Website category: movie
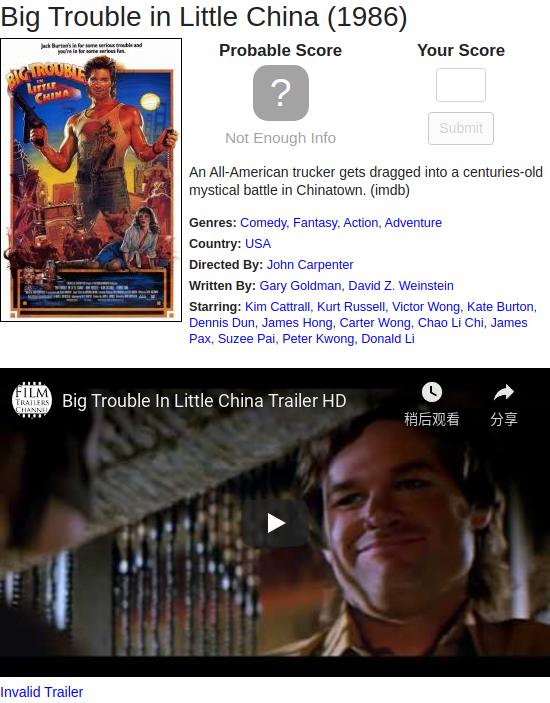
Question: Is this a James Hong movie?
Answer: no

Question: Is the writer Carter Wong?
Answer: no

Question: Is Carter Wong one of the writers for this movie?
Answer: no

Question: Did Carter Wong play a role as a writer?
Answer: no

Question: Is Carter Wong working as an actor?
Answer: yes

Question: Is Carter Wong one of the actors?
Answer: yes

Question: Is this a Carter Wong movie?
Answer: no

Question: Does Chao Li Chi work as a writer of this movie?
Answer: no

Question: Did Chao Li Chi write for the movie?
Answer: no

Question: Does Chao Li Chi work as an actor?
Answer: yes

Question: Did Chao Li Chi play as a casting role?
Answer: yes

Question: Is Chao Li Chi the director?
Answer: no

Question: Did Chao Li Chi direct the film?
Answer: no

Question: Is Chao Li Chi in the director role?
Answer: no

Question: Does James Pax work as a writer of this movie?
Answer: no

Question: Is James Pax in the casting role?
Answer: yes

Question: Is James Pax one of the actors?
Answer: yes

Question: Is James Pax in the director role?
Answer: no

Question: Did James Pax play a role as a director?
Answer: no

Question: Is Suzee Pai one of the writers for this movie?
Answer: no

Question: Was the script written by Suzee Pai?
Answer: no

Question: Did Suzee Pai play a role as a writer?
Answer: no

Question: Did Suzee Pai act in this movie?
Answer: yes

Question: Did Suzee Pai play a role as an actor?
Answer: yes

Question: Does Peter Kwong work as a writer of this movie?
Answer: no

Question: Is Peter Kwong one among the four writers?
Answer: no

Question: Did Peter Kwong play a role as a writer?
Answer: no

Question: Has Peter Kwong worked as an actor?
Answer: yes

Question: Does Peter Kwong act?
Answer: yes

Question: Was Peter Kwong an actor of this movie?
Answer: yes

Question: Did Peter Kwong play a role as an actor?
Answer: yes

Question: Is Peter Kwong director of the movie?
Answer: no

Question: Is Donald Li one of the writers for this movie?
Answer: no

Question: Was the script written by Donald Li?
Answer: no

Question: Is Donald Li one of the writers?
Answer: no

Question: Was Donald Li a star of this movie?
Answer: yes

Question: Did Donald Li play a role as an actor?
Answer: yes